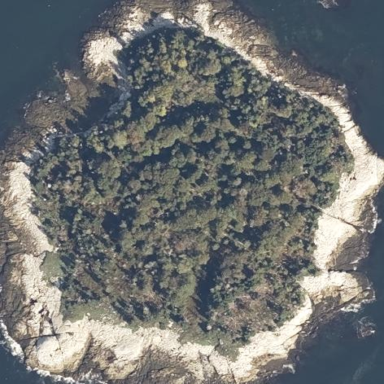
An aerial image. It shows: Islet along the natural coastline.